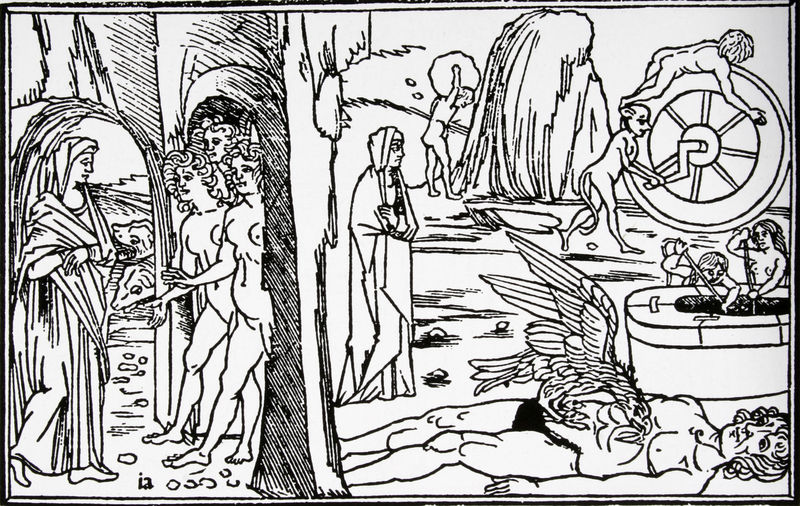
Titel: Metamorphosen des Ovid. Juno in der Unterwelt
Künstler: (Anonym) Venezianisch
Standort: München:
Institution: Bayerische Staatsbibliothek
Schlagwörter: adler, akt, baum, berg, felsen, flügel, körper, mann, nackt, umhang, vogel, wasser, weiß, wunde, frauen, menschen, brust, busen, frau, männer, schwarz, szene, zeichnung, tiere, leute, arm, federn, historie, leiche, stein, steine, tod, tot, toter, tragen, boden, gewand, kutte, höhle, locken, ohren, wald, brunnen, kinder, schwanz, bein, brüste, holzschnitt, papier, liegen, bogen, heu, schleppen, fels, grafik, speichen, drehen, rand, figuren, rad, seile, nackte, brustwarzen, liegend, tor, paradies, eingang, schaf, antike, heuhaufen, kontur, becken, druck, schnitt, schwarzweiss, druckgrafik, hochdruck, monogramm, schraffur, stich, konturen, nonne, holzdruck, mythologie, wanne, zuber, pforte, hölle, leid, schmerz, teufel, fressen, mythos, sage, mittelalter, dante, nymphen, fabelwesen, geier, greif, vorlage, maria, kupferstich, schmerzen, verschleiert, ungeheuer, rühren, mühlrad, echsen, dämonen, monster, höllenhund, tiefdruck, folter, marter, picken, kurbel, ovid, qualen, raubvogel, eingeweide, prometheus, höllentor, rädern, vergil, leber, vorhölle, ertränken, pometheus, sisyphus, sysiphos, tantalus, todesarten, verdammten, sprichwörter, harpyie, aasgeier, harpye, frauenn, frau n